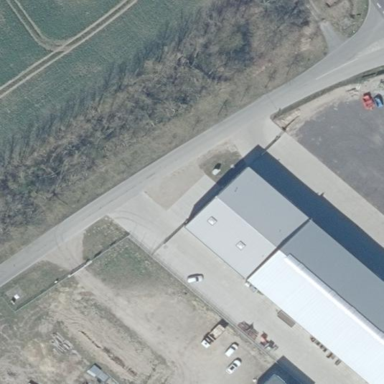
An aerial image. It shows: Commercial building.